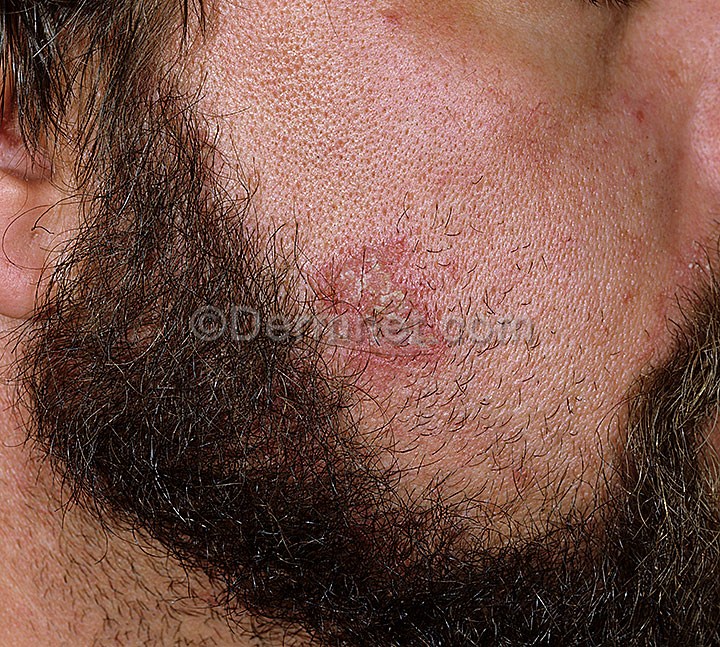
Disease: Lupus and other Connective Tissue diseases